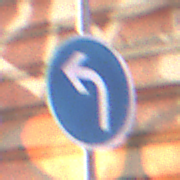
Verkehrszeichen: VorgeschriebeneFahrtrichtungLinks
Umgebung: Outdoor, Urban
Tageszeit: MorningAfternoon
Wetter: Clear
Licht: Natural
Jahreszeit: NotSpecified
Kontrast: MediumContrast